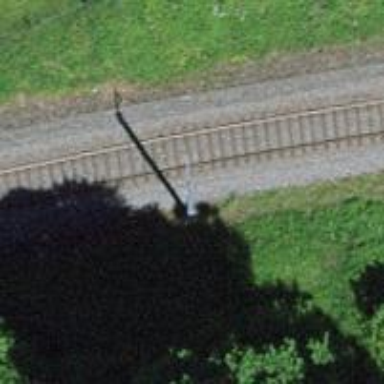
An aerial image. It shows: Single railway track with electrification through contact line.